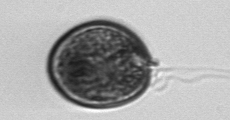
Label: Prorocentrum